Question: '''
Consider the following recurrence
T(n) = 3T(n/5) + lgn * lgn
What is the value of T(n)?
(A) Theta(n ^ log_5{3})
(B) Theta(n ^ log_3{5})
(c) Theta(n Log n )
(D) Theta( Log n )
Answer is (A)
'''
My Approach :
lgn * lgn = theta(n) since c2lgn < 2*lglgn < c1*lgn for some n>n0
Above inequality is shown in this picture for c2 = 0.1 and c1 = 1

log_5{3} < 1,
Hence by master theorem answer has to be theta(n) and none of the answers match. How to solve this problem??
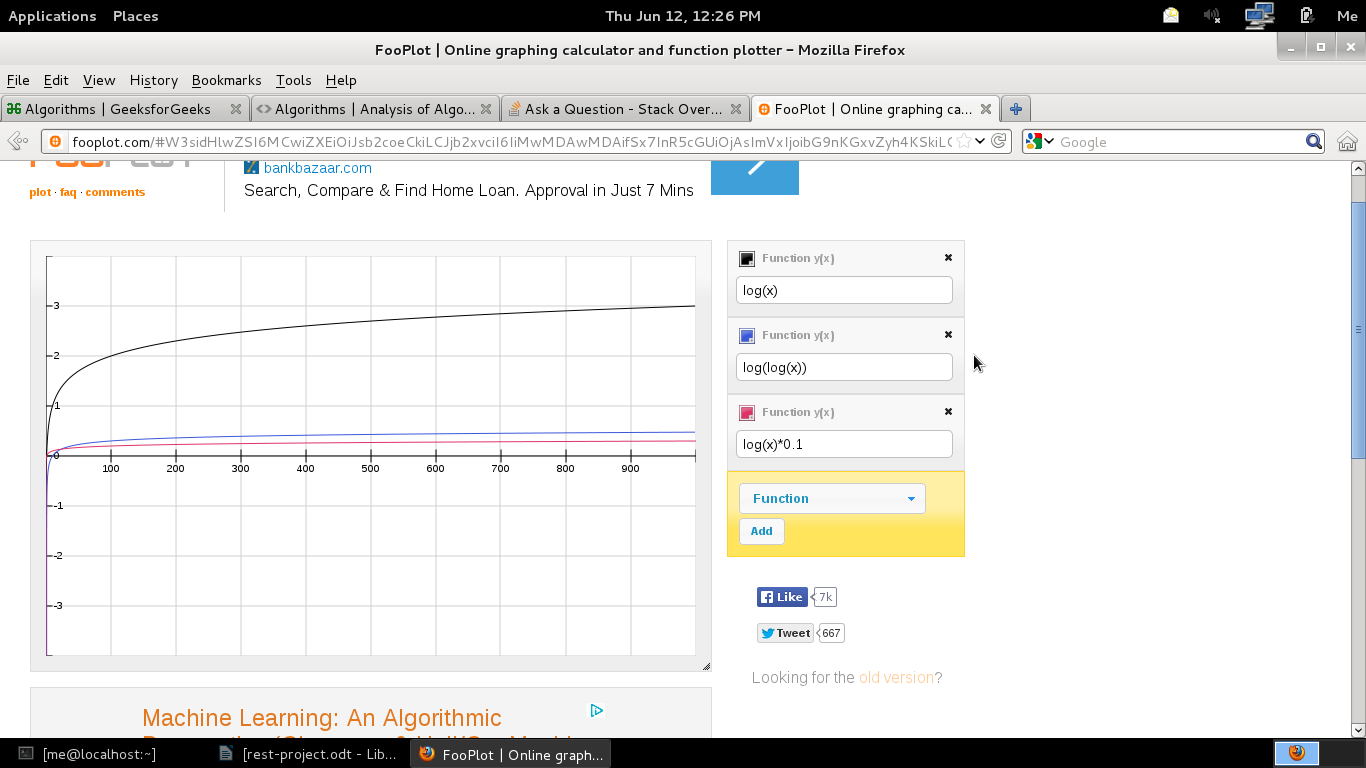
Answer: Your claim that lg n * lg n = Th(n) is false. Notice that the limit of (lg n) / n tends toward 0 as n goes to infinity. You can see this using l'Hopital's rule:
> lim (lg n) / n= lim 2 lg n / n= lim 2 / n= 0
More generally, using similar reasoning, you can prove that lg n = o(n) for any e > 0.
Let's try to solve this recurrence using the master theorem. We see that there are three subproblems of size n / 5 each, so we should look at the value of log 3. Since (lg n) = o(n), we see that the recursion is bottom-heavy and can conclude that the recurrence solves to O(n), which is answer (A) in your list up above.
Hope this helps!